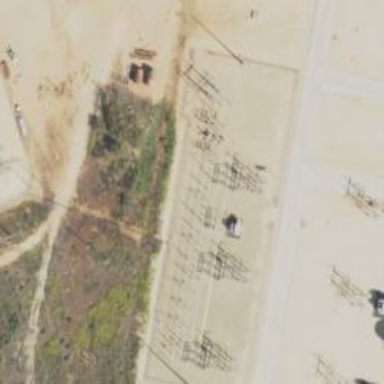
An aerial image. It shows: Switch used for power control.